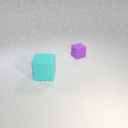
small purple rubber cube to the right of large cyan rubber cube